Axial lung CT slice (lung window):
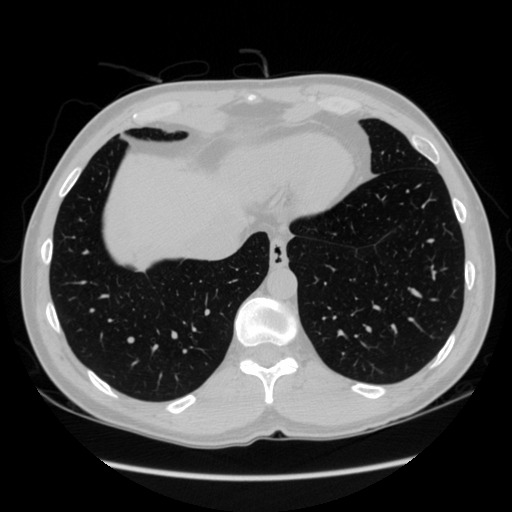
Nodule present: no